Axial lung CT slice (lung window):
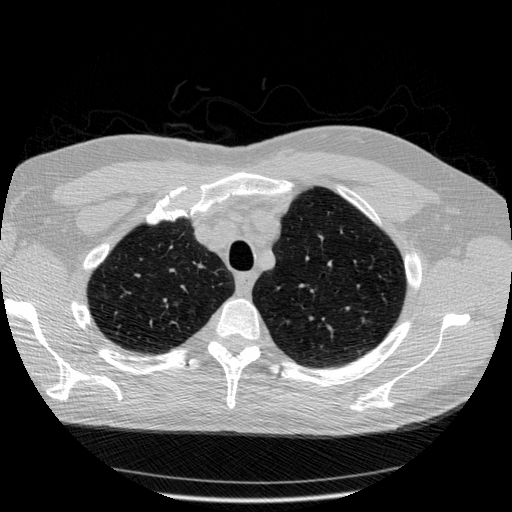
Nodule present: no